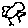
Label: bird